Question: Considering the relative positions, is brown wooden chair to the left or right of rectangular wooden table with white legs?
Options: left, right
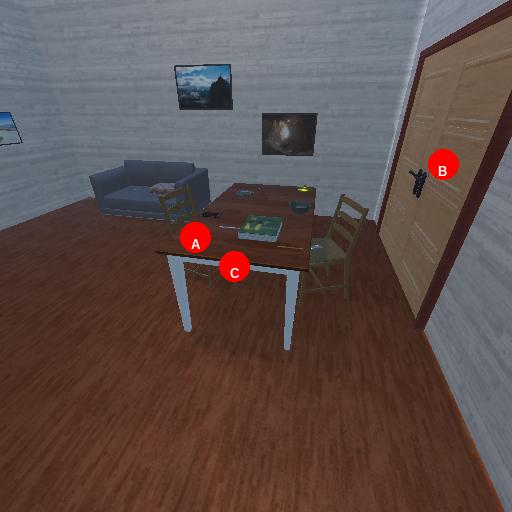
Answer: left